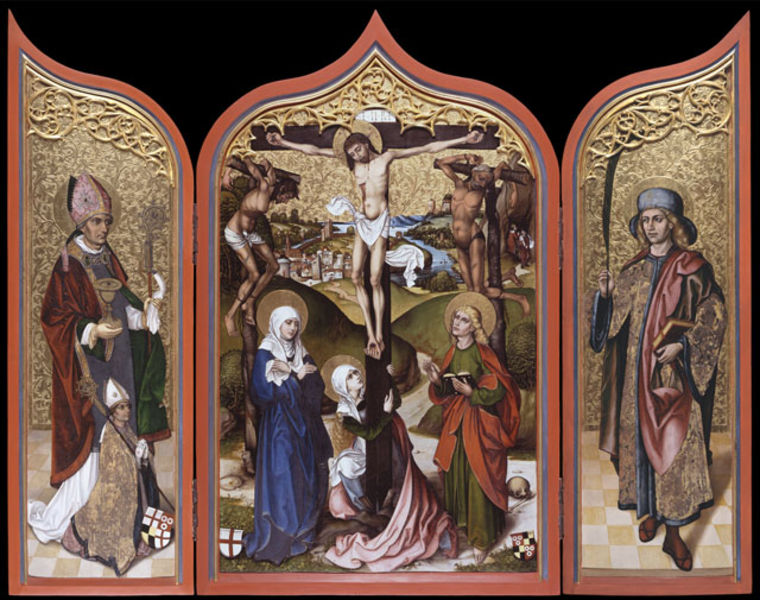
Titel: Hohenlandenberg Altar: Heilige Pelagius, verso: Maria der Verkündigung
Künstler: Michael Haider (?)
Standort: Karlsruhe
Institution: Staatliche Kunsthalle Karlsruhe
Schlagwörter: berg, blau, feder, gemälde, mann, meer, nackt, umhang, wasser, fluss, frauen, grün, landschaft, stadt, hut, kleider, männer, rot, tuch, weg, wiese, ornament, johannes, schädel, hügel, natur, kirche, gewand, gold, kelch, kutte, mantel, gotik, rosa, stab, dorf, bischof, papst, dekor, ornamente, sandalen, nackte, blut, buch, kreuz, knien, altar, wappen, heiligenschein, pfarrer, kreuze, hängend, christus, jesus, kreuzigung, ostern, wunden, leiden, mittelalter, pastor, priester, mönch, bischöfe, tiara, gelehrter, heilige, fließen, maria, magdalena, gekreuzigt, jerusalem, maria magdalena, punziert, petrus, goldgrund, schatz, marien, masswerk, gebälk, tryptichon, roter mantel, gekreuzigte, martyrer, deesis, predella, stifter, bkau, heiligenscheine, flügelaltar, golgotha, schächer, triptychon, hieronymus, mitleid, seitenwunde, punzierung, altarretabel, jakobus, altarflügel, heiliger bischof, holzschnitzerei, christus am kreuz, hesus, goldhintergrund, wappenschild, kielbogen, nordalpin, maira, banditen, kreuzigungsszene, kruzigung, kruezigung, 1450, heiligendarstellungen, altar+, 1470, stifterwappen, marien und johannes, dreiflügeliges altarbild, verurteite